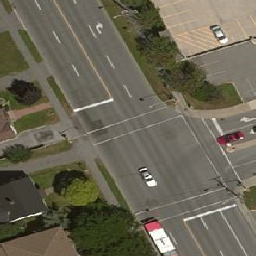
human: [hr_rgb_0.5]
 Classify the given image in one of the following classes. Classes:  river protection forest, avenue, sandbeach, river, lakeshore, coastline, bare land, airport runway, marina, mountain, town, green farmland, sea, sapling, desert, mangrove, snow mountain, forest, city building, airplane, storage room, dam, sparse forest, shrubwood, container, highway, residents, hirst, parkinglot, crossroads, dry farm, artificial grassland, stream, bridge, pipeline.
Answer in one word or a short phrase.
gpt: crossroads